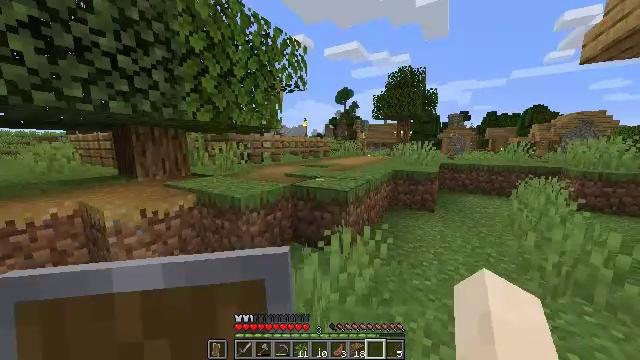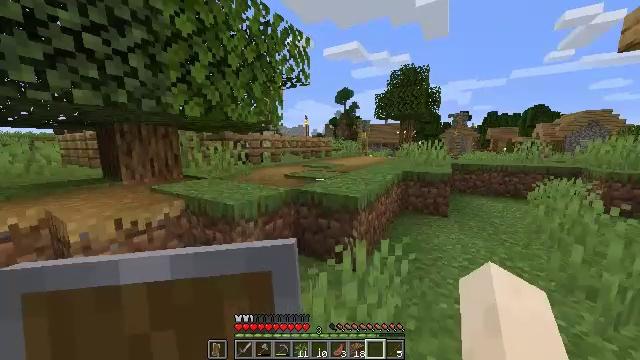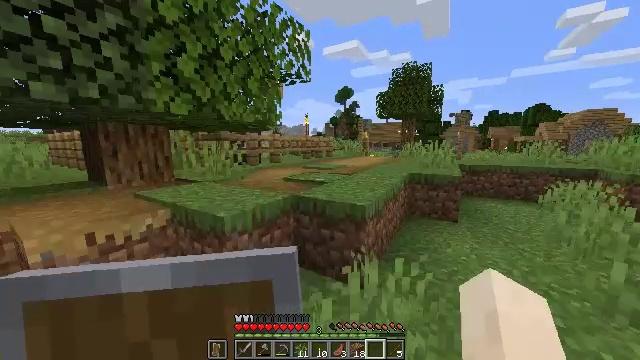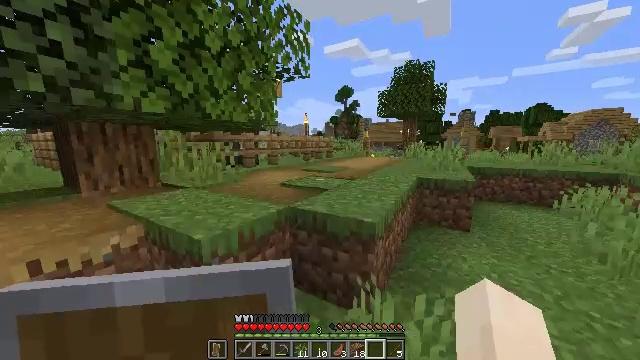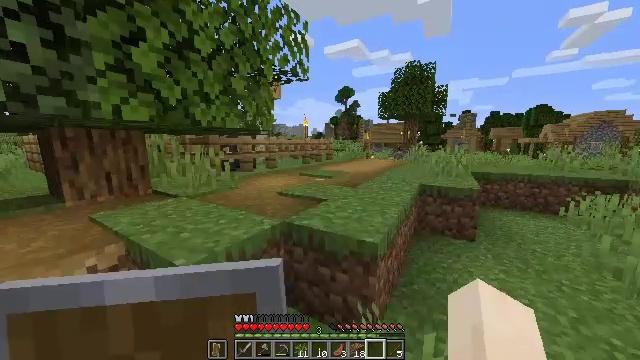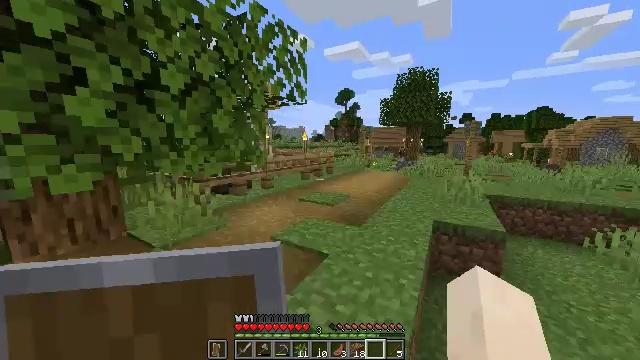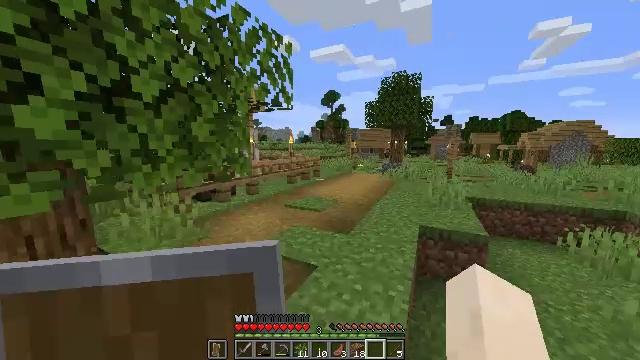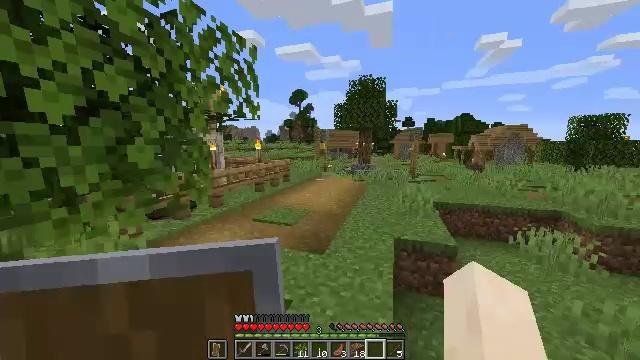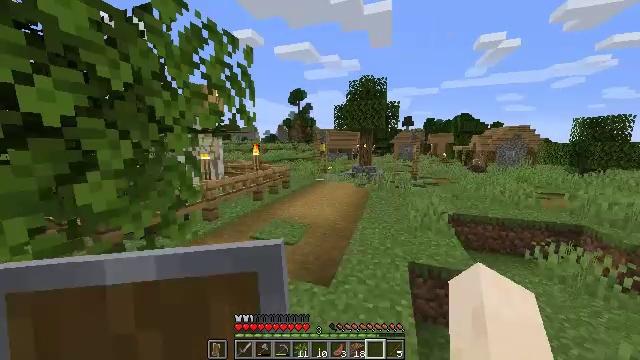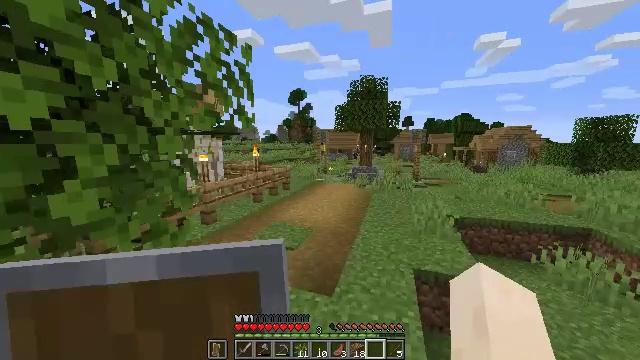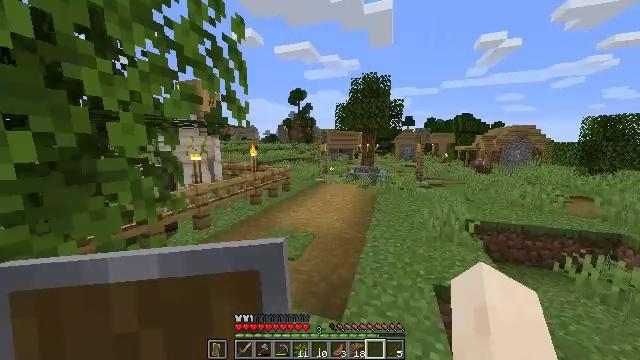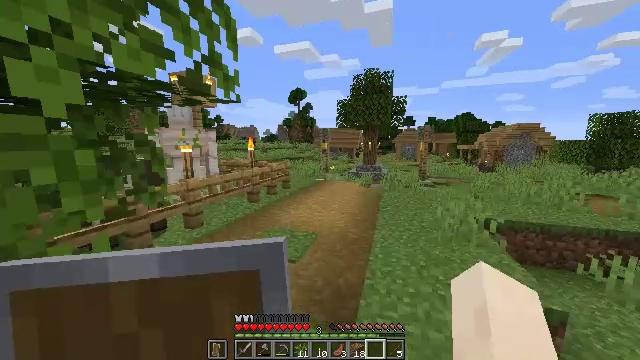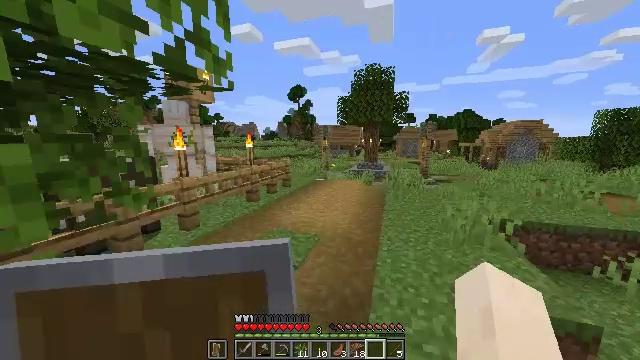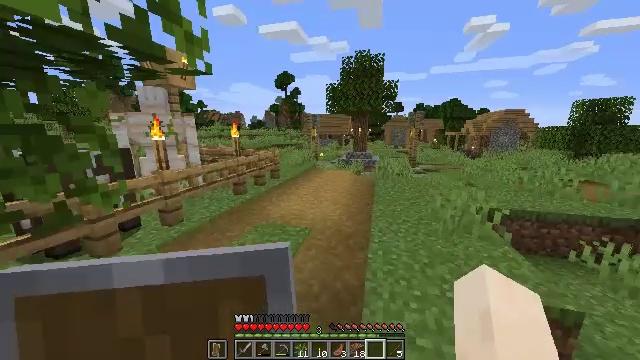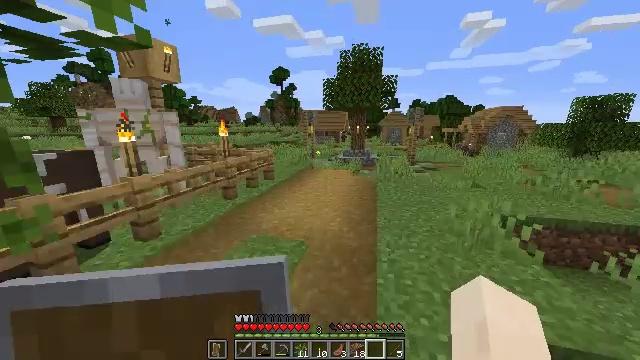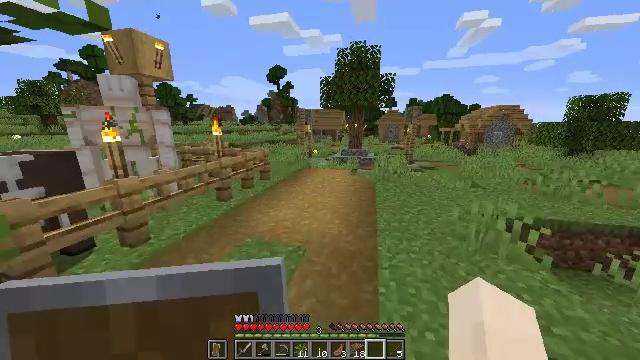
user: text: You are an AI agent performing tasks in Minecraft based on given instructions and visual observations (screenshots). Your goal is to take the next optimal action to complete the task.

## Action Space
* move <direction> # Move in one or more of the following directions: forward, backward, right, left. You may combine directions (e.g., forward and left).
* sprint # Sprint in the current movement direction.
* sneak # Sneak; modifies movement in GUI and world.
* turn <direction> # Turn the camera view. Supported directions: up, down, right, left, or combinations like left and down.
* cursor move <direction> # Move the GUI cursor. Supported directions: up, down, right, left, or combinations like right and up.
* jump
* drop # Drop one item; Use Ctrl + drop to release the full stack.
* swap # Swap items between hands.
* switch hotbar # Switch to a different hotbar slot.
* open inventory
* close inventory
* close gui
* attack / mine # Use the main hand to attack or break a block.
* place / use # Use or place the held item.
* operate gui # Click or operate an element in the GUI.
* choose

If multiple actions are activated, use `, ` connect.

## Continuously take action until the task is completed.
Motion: motion action
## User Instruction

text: Destroy the cauldron to put it in your inventory.
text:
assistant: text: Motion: move forward
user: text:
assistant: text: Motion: move forward
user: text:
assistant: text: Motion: move forward
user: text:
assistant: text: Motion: move forward, jump
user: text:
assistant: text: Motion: move forward, jump
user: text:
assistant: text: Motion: move forward, turn right
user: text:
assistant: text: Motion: move forward, turn right
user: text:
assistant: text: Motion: move forward
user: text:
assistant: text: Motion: move forward
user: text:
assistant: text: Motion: move forward
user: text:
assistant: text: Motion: move forward, sprint
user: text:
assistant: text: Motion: move forward, sprint
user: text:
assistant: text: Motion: move forward, sprint, turn right and down
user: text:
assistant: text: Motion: move forward, turn right
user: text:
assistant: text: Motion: move forward
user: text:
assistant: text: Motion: move forward, turn right
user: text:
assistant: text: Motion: move forward
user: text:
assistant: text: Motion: move forward
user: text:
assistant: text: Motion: move forward
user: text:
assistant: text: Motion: move forward
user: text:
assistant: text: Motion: move forward
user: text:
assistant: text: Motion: move forward
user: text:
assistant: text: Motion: move forward
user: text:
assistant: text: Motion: move forward
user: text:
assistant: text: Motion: move forward, turn right and up
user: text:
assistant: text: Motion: move forward, turn right and up
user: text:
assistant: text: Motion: move forward
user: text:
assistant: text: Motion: move forward, turn right and up
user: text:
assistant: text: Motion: move forward
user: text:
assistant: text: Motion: move forward